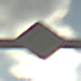
Verkehrszeichen: Vorfahrtsstrasse
Umgebung: Outdoor, RoadRail
Tageszeit: MorningAfternoon
Wetter: PartlyCloudy
Licht: Natural
Jahreszeit: NotSpecified
Kontrast: HighContrast